Question: I am working in QT Creator and would like to add text within the widget that displays the TimeSpec for this DateTime widget which is UTC. For example, I want it to show "1/1/00 5:00:00 AM (UTC)" as opposed to what it's showing right now. I went through the property list and didn't see anything that would allow me to make this change. Is it possible?

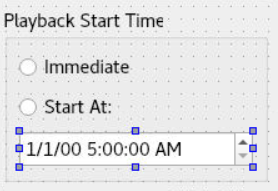
Answer: You have to set the displayFormat to 'M/d/yy h:mm:ss AP (t)' and the timeSpec to 'UTC':
<URL>
<URL>